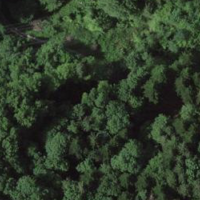
EUNIS habitat code: 41
Species observed at this site:
Argentina anserina